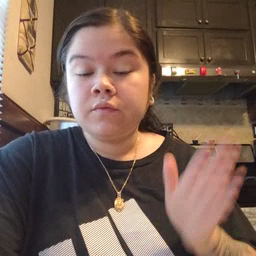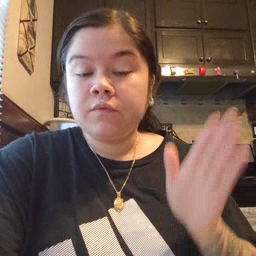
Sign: please